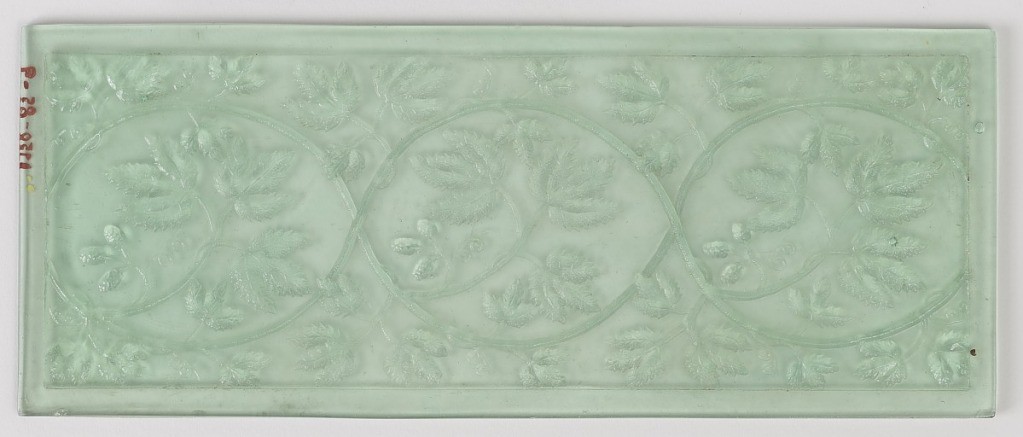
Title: Panel
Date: ca. 1880
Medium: Glass
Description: Light green. A regularly disposed pattern of intertwined blackberry fruit, leaves, and stems.